Question: My GUI looks like this and I want to enable to closing button of the window which currently does nothing when clicked:

The JSP is
'''
<table width="100%" border="0" cellspacing="0" cellpadding="2" align="center" class="TB_nb">
<tr>
<td colspan="3" class="pusher TB_nb"><h2>Sok person/foretag</h2>
</td>
<td align="right">X</td>
</tr>
</table>
<br><br>
<h2 class="pusher">Sok person/foretag</h2>
<div id="Vsok">
<div style="text-align: right; width: 100%; padding-right: 5%; padding-top: 5px;">
<span onClick="getElementById('sokF').style.display='', getElementById('bottomA').style.display='none', getElementById('bottomV').style.display='', getElementById('Vsok').style.display='none'" class="link_sm">Visa s&ouml;kformul&auml;r</span>
</div>
</div>
<div id="sokF">
<div style="text-align: right; width: 100%; padding-right: 5%; padding-top: 5px;; padding-bottom: 5px;">
<span onClick="getElementById('sokF').style.display='none', getElementById('bottomA').style.display='none', getElementById('bottomV').style.display='', getElementById('Vsok').style.display=''" class="link_sm">D&ouml;lj s&ouml;kformul&auml;r</span>
</div>
<div style="width: 100%; margin-left: 15px; margin-right: 80px;" class="fontS80">
<fieldset style="border: 1px solid Grey; display:inline;"><legend class="small">Fysisk</legend>
<div class="fl30">&nbsp;F&ouml;rnamn:</div>
<div class="fl50"><input type="text" size="60" name="searchFornamn"></div>
<div class="clear"></div>
<div class="fl30">&nbsp;Efternamn:</div>
<div class="fl50"><input type="text" size="60"></div>
</fieldset>
<fieldset style="border: 1px solid Grey; display:inline;"><legend class="small">Juridisk</legend>
<div class="fl30">&nbsp;F&ouml;retag:</div>
<div class="fl50"><input type="text" size="60"></div>
<div class="clear"></div>
<div class="fl30">&nbsp;Organisationsnummer:</div>
<div class="fl50"><input type="text" size="60"></div>
</fieldset> <br><br>
<div class="fl30">Postort:</div>
<div class="fl50"><input type="text" size="40"></div>
<div class="clear"></div>
<div class="fl30">Land:</div>
<div class="fl50"><input type="text" size="2">&nbsp;
<select name="">
<option value="1" SELECTED></option>
<option value="2"></option>
<option value="3"></option>
<option value="4"></option>
<option value="5">---------------------------------</option>
</select></div>
<div class="clear"></div>
<div class="fl50">&nbsp;</div>
<div class="fl5"><input type="button" value="Rensa"></div>
<div class="fl10"><input type="button" value=" S&ouml;k " onclick="javascript:doSubmit('Namnsokning', 'search')"></div>
<div class="clear">&nbsp;</div>
<div class="clear">&nbsp;</div>
</div>
</div>
<div style="width: 100%; margin-left: 15px; margin-right: 15px;">
<table width="100%" border="0" cellspacing="0" cellpadding="4" align="center">
<tr>
<td><h3>Sokresultat:</h3></td>
<td>&nbsp;</td>
<td>&nbsp;</td>
<td>&nbsp;</td>
</tr>
<tr>
<td colspan="4">En massa text <span class="link">Hj&auml;lp!</span> </td>
</tr>
<tr>
<td><input type="button" value="Visa alla"></td>
<td>&nbsp;</td>
<td>&nbsp;</td>
<td>&nbsp;</td>
</tr>
<tr class="smallb">
<td>Antal &auml;renden: 527</td>
<td>&nbsp;</td>
<td>Visa &auml;renden: << 1-200 201-400 401-527 >> </td>
<td>&nbsp;</td>
</tr>
</table>
<table width="100%" cellspacing="0" align="center" class="sortable" id="unique_id">
<tr>
<th class="thkant">F&ouml;rnamn</th>
<th class="thkant">Efternamn</th>
<th class="thkant">Adress</th>
<th class="thkant">Postnr</th>
<th class="thkant">Postort</th>
<th class="thkant">Region</th>
<th class="thkant">Land</th>
<th class="thkant">Telefonnummer</th>
</tr>
<%
for(int i=0; i<apc.getSessionData().getNamnsokningLista().size(); i++) {
PersonInfo person = (PersonInfo)apc.getSessionData().getNamnsokningLista().get(i);
if(i%2==0) {
%>
<tr class="g1" onmouseover="javascript:setStoreStyle(this)"; onmouseout="javascript:getStoreStyle(this)" onclick="javascript:doSubmitWithModifierAndIndex('Grunduppgifter','editSearchPerson', '', '<%= person.getPersonId() %>')" style="cursor:pointer;">
<%
} else {
%>
<tr class="g2"onmouseover="javascript:setStoreStyle(this)"; onmouseout="javascript:getStoreStyle(this)" onclick="javascript:doSubmitWithModifierAndIndex('Grunduppgifter','editSearchPerson', '', '<%= person.getPersonId() %>')" style="cursor:pointer;">
<%
}
%>
<td><%= person.getFornamn() %></td>
<td><%= person.getEfternamn() %></td>
<td><%= person.getPostadress() %></td>
<td><%= person.getPostnr() %></td>
<td><%= person.getPostort() %></td>
<td>&nbsp;</td>
<td><%= person.getLandKod() %></td>
<td><%= person.getTelefon() %></td>
</tr>
<%
}
%>
</table>
<div id="bottomV">
<table width="100%" align="center">
<tr>
<td align="left"><input type="button" id="visaknapp" value="Visa" disabled style="width:150px;" onClick="getElementById('sokR').style.display='', getElementById('bottomA').style.display='', getElementById('bottomV').style.display='none', getElementById('Vsok').style.display='', getElementById('sokF').style.display='none'"></td>
<td align="right"><input type="button" value="Avbryt" style="width:150px;" class="checkmargin"><input type="button" value="Infoga" disabled style="width:150px;"></td>
</tr>
</table>
</div>
<div id="bottomA" style="display: none">
<table width="100%" align="center">
<tr>
<td align="left"><input type="button" value="&Auml;ndra i register" style="width:150px;"></td>
<td align="right"><input type="button" value="Avbryt" style="width:150px;" class="checkmargin"><input type="button" value="Infoga" style="width:150px;"></td>
</tr>
</table>
</div>
</div>
'''
Can you tell me how to enable the closing function? Thank you
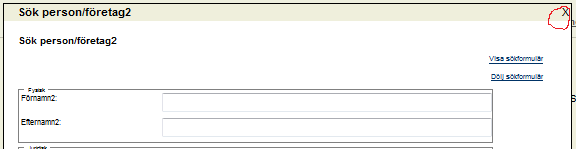
Answer: I don't know what it is exactly what you want to close, but I can show you how to attach an onclick handler to your X:
'''
function xOnclick() {
window.close()
}
<td onclick="xOnclick()" style="text-align: right; cursor: pointer;">X</td>
'''
As this code is now, it closes the window, but you could replace it with something else if you need to.